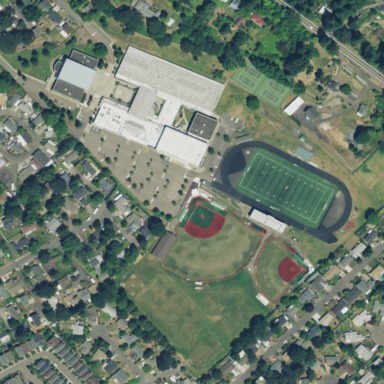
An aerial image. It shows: School.